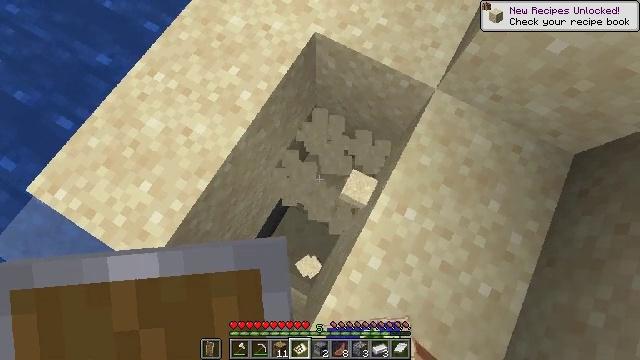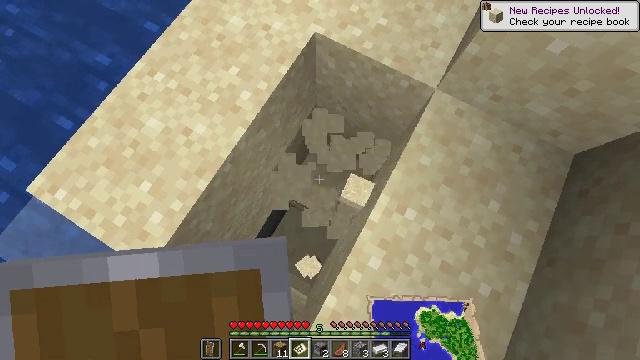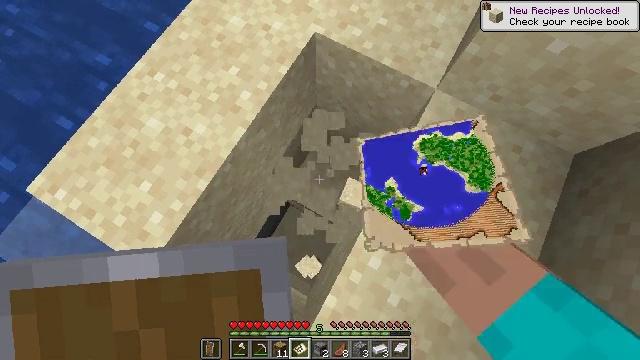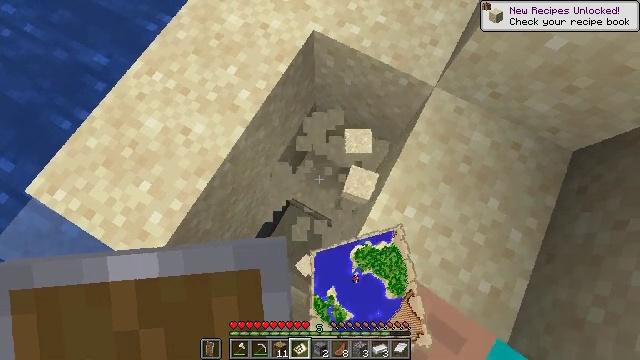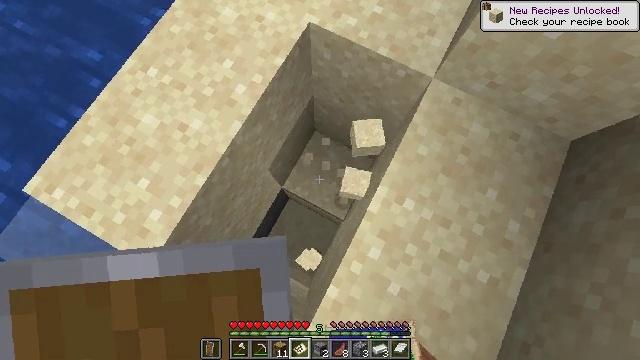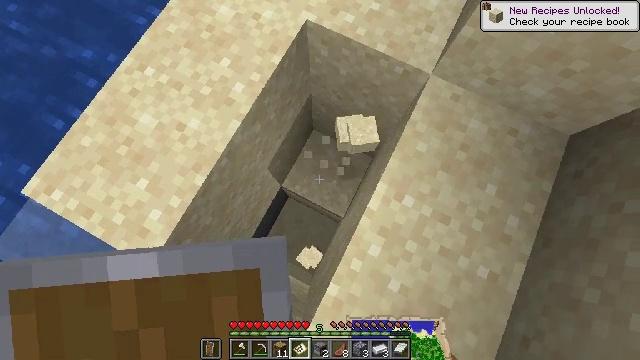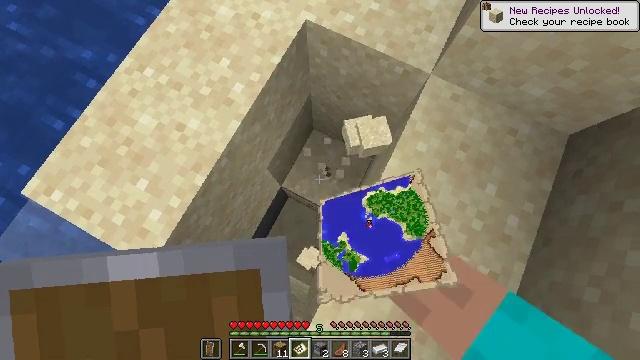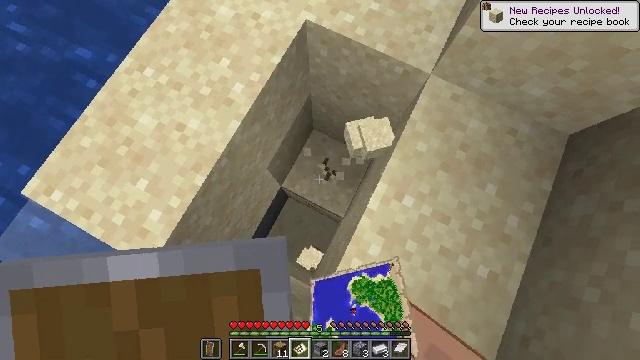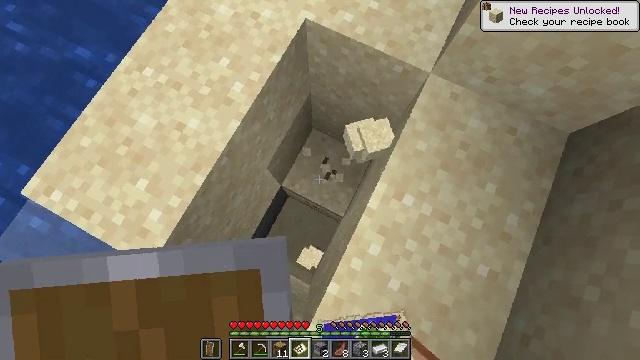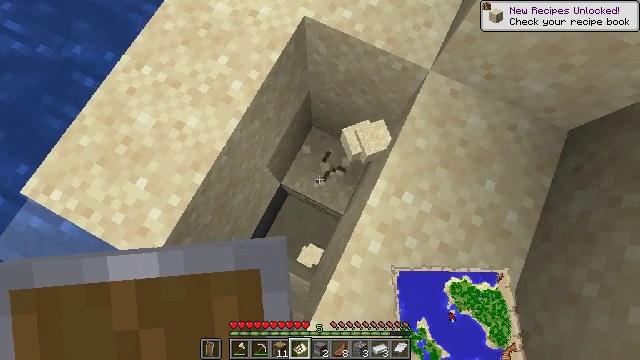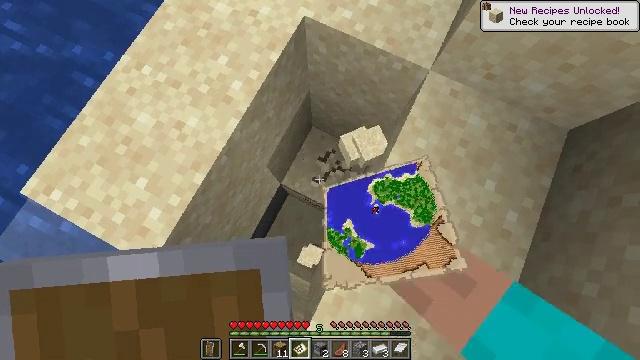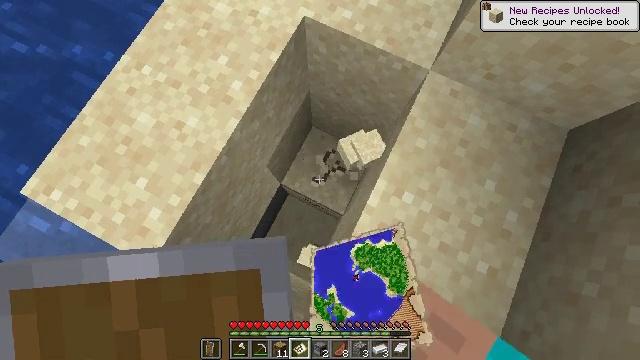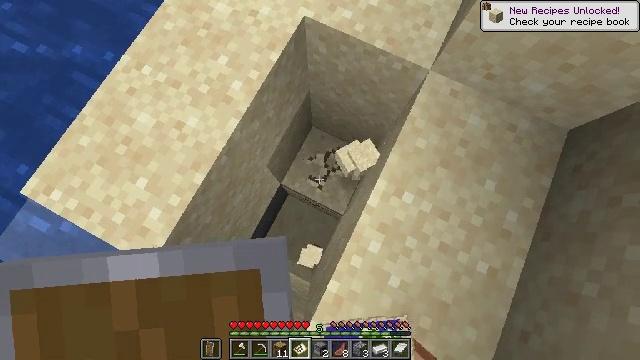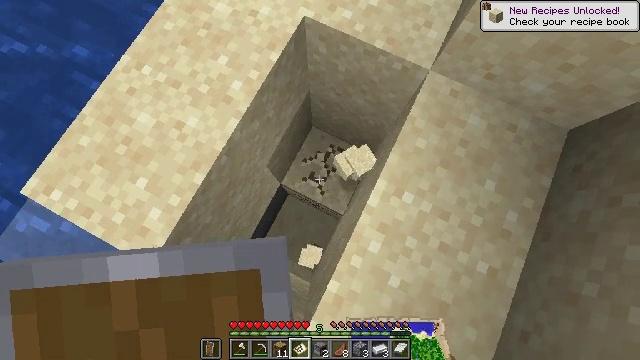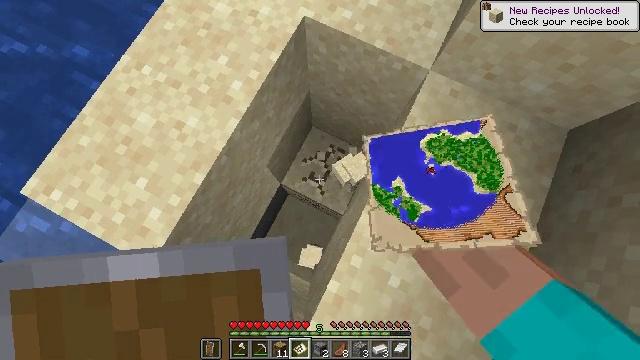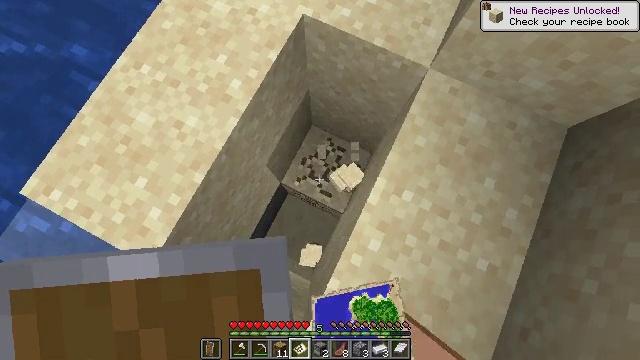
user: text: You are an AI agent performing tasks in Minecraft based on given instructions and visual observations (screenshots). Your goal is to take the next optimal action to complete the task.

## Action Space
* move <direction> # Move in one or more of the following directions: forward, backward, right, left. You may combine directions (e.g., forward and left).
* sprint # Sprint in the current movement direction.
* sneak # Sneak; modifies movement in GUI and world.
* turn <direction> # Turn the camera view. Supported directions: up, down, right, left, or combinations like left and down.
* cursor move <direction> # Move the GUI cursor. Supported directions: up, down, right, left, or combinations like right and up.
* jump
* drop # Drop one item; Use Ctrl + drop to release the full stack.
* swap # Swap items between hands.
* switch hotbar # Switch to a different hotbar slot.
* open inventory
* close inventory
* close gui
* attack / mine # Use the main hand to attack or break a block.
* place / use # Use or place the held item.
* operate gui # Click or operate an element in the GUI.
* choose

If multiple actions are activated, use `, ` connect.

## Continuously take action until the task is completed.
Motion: motion action
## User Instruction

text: Attack the ground to gather sand.
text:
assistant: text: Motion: attack / mine
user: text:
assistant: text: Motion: attack / mine
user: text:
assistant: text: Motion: attack / mine
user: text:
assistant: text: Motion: turn right and down, attack / mine
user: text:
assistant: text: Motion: attack / mine
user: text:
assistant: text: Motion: attack / mine
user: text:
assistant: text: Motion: attack / mine
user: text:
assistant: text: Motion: attack / mine
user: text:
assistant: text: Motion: attack / mine
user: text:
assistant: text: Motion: attack / mine
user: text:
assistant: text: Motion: attack / mine
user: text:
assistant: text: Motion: attack / mine
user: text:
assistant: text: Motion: attack / mine
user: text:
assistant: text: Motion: attack / mine
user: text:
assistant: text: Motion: attack / mine
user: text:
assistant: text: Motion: attack / mine
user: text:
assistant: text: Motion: attack / mine
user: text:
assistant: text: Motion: turn right, attack / mine
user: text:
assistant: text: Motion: turn right, attack / mine
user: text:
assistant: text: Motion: turn right, attack / mine
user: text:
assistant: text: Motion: turn right and up, attack / mine
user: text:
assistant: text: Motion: turn right and up, attack / mine
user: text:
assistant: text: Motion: turn right, attack / mine
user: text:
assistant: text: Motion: turn right and down, attack / mine
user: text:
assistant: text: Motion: attack / mine
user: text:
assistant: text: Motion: attack / mine
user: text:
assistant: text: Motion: attack / mine
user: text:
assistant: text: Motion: attack / mine
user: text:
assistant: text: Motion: attack / mine
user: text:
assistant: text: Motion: attack / mine